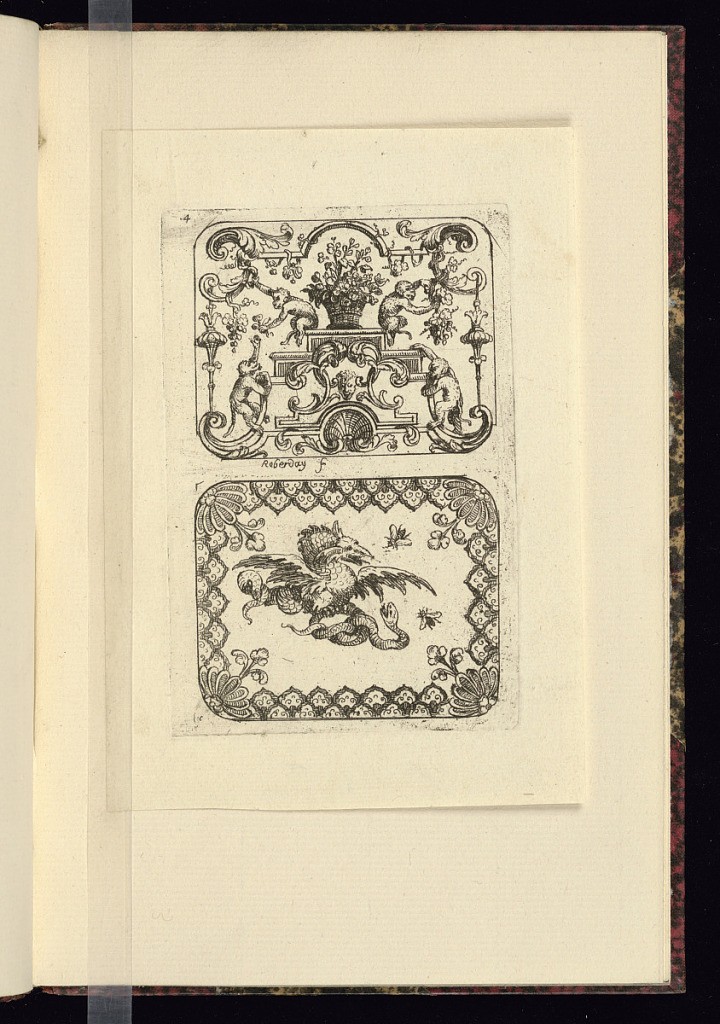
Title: Two Snuffbox Lid Designs
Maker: G. Roberday, French, active 1697 – 1713
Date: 1710
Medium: Etching on paper
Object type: Print
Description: Two designs for snuffbox lids (one above the other) featuring chinoisierie, singerie, and grotesque motifs with mascarons (masks), shells, scrolling leaves, fleurons, and feathers. The upper design features monkeys and a central basket of flowers. The lower design features a dragon holding a snake in the center. The plate is signed and numbered.